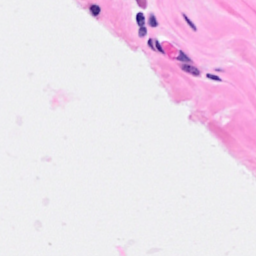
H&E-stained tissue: Breast